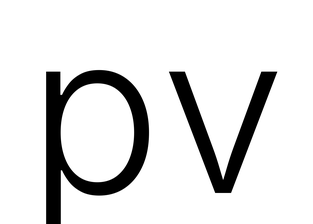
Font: Inter_Light